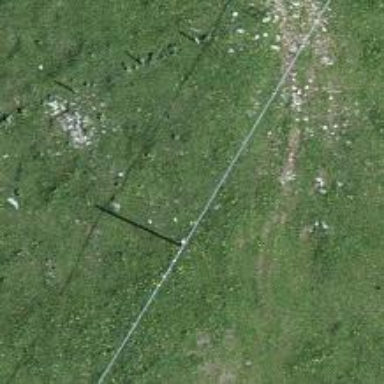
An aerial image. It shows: Power pole.